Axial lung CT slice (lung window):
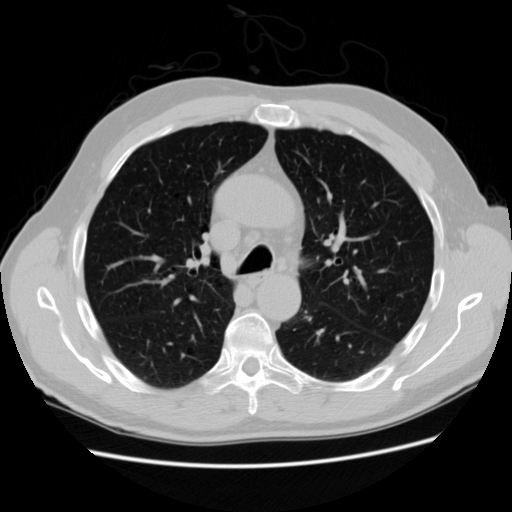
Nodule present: no